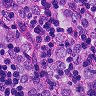
Metastatic tissue present: yes